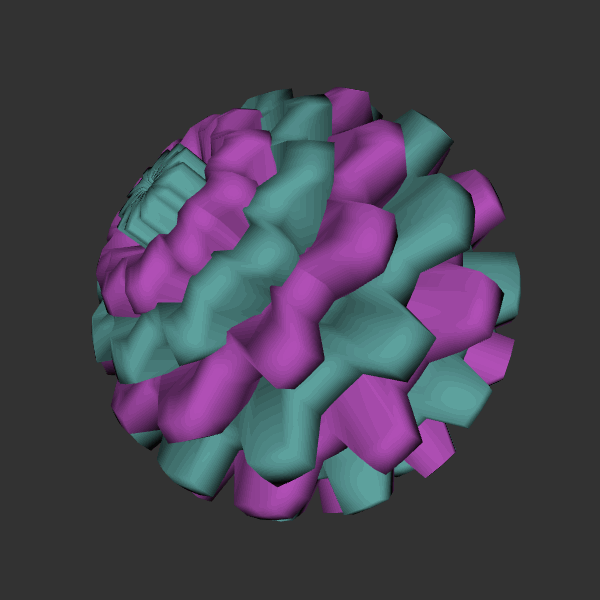
Background: dark